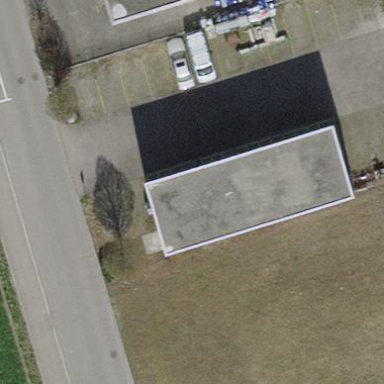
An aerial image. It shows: Building with flat roof.